I will show an image sequence of human cooking. I have annotated the images with numbered circles. Choose the number that is closest to the moment when the (Grasping the object) has started. You are a five-time world champion in this game. Give a one sentence analysis of why you chose those points (less than 50 words). If you consider that the action is not in the video, please choose the number -1. Provide your answer at the end in a json file of this format: {"points": []}
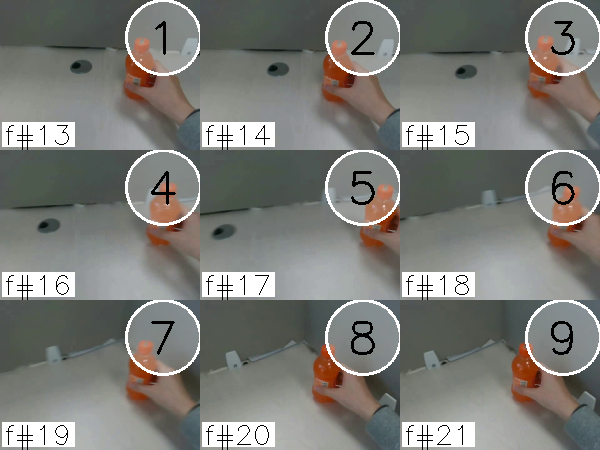
Frame 1 shows the clearest moment of hand-object contact.
{"points": [1]}